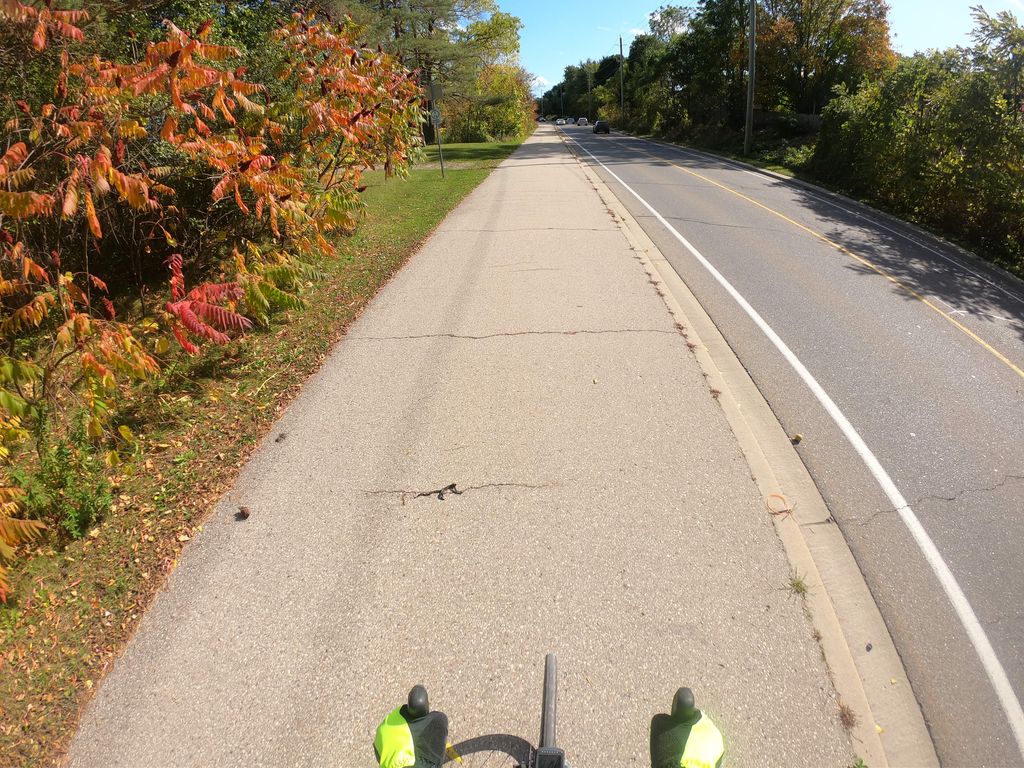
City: kitchener-waterloo